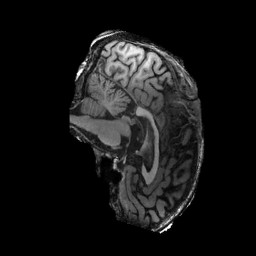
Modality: T1w
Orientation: sagittal
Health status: ill
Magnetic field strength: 3 T